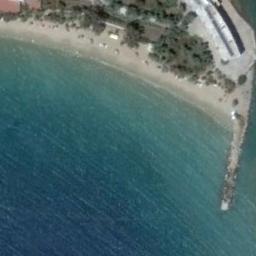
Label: beach